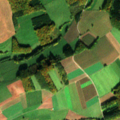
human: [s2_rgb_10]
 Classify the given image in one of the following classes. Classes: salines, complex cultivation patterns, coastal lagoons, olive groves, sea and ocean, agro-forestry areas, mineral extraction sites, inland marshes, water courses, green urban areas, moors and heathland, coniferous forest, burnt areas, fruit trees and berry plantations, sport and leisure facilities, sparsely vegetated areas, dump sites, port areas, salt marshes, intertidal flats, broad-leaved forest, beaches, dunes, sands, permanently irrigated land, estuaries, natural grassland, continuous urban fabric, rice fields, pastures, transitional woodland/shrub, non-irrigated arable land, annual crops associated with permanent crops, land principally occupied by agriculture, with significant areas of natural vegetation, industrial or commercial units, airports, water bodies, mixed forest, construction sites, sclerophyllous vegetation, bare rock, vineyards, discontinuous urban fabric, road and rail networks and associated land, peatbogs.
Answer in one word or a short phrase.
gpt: non-irrigated arable land, pastures, land principally occupied by agriculture, with significant areas of natural vegetation, broad-leaved forest, coniferous forest